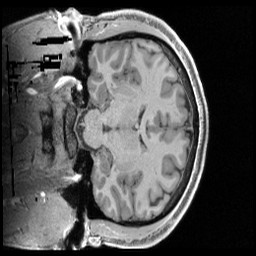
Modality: T1w
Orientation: coronal
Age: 25
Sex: male
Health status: healthy
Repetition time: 2.4 s
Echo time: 0.00222 s